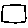
Label: square